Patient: sex M, age 37
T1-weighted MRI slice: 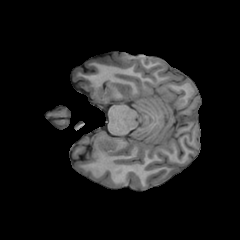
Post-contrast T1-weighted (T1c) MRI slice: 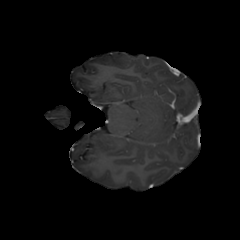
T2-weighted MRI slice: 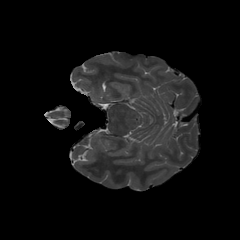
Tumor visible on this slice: no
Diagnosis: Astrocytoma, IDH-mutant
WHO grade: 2